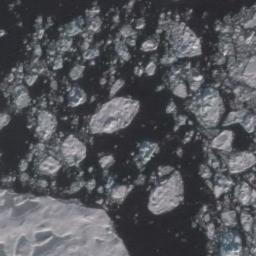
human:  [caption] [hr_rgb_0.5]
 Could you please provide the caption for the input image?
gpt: There is a big ice and many small ice on the dark blue sea .

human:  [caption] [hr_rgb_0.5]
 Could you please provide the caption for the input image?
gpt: A lot of small pieces of sea ice are next to the large piece of sea ice .

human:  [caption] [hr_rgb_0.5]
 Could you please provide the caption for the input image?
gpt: Countless ice cubes of various sizes are connected into a loose, Large piece floating on the blue sea .

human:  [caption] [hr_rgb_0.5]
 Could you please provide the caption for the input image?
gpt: There are sea ice of different shapes and sizes .

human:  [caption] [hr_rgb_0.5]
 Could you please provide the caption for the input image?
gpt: There are many pieces of sea ice .